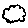
Label: cloud